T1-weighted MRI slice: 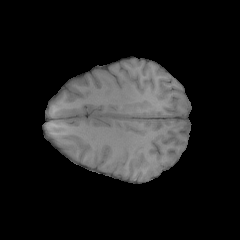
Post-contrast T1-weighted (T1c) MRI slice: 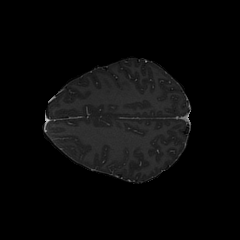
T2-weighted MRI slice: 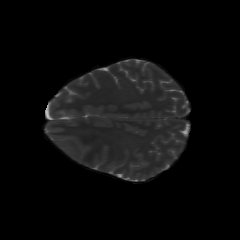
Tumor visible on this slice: no